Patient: sex M, age 45
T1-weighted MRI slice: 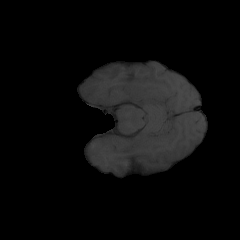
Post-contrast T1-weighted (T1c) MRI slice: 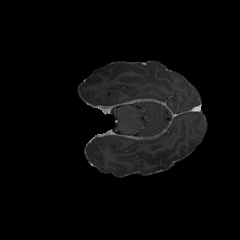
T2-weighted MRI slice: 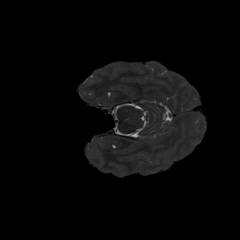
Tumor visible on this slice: no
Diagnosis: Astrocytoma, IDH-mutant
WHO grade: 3